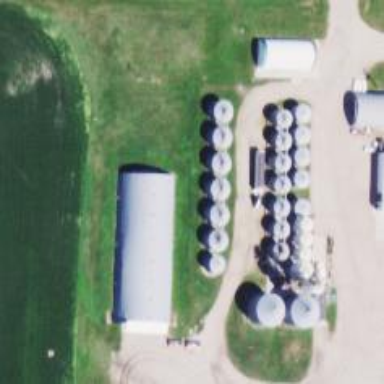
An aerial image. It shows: Silo.